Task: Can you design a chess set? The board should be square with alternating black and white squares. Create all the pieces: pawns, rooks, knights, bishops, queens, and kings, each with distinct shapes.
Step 356:
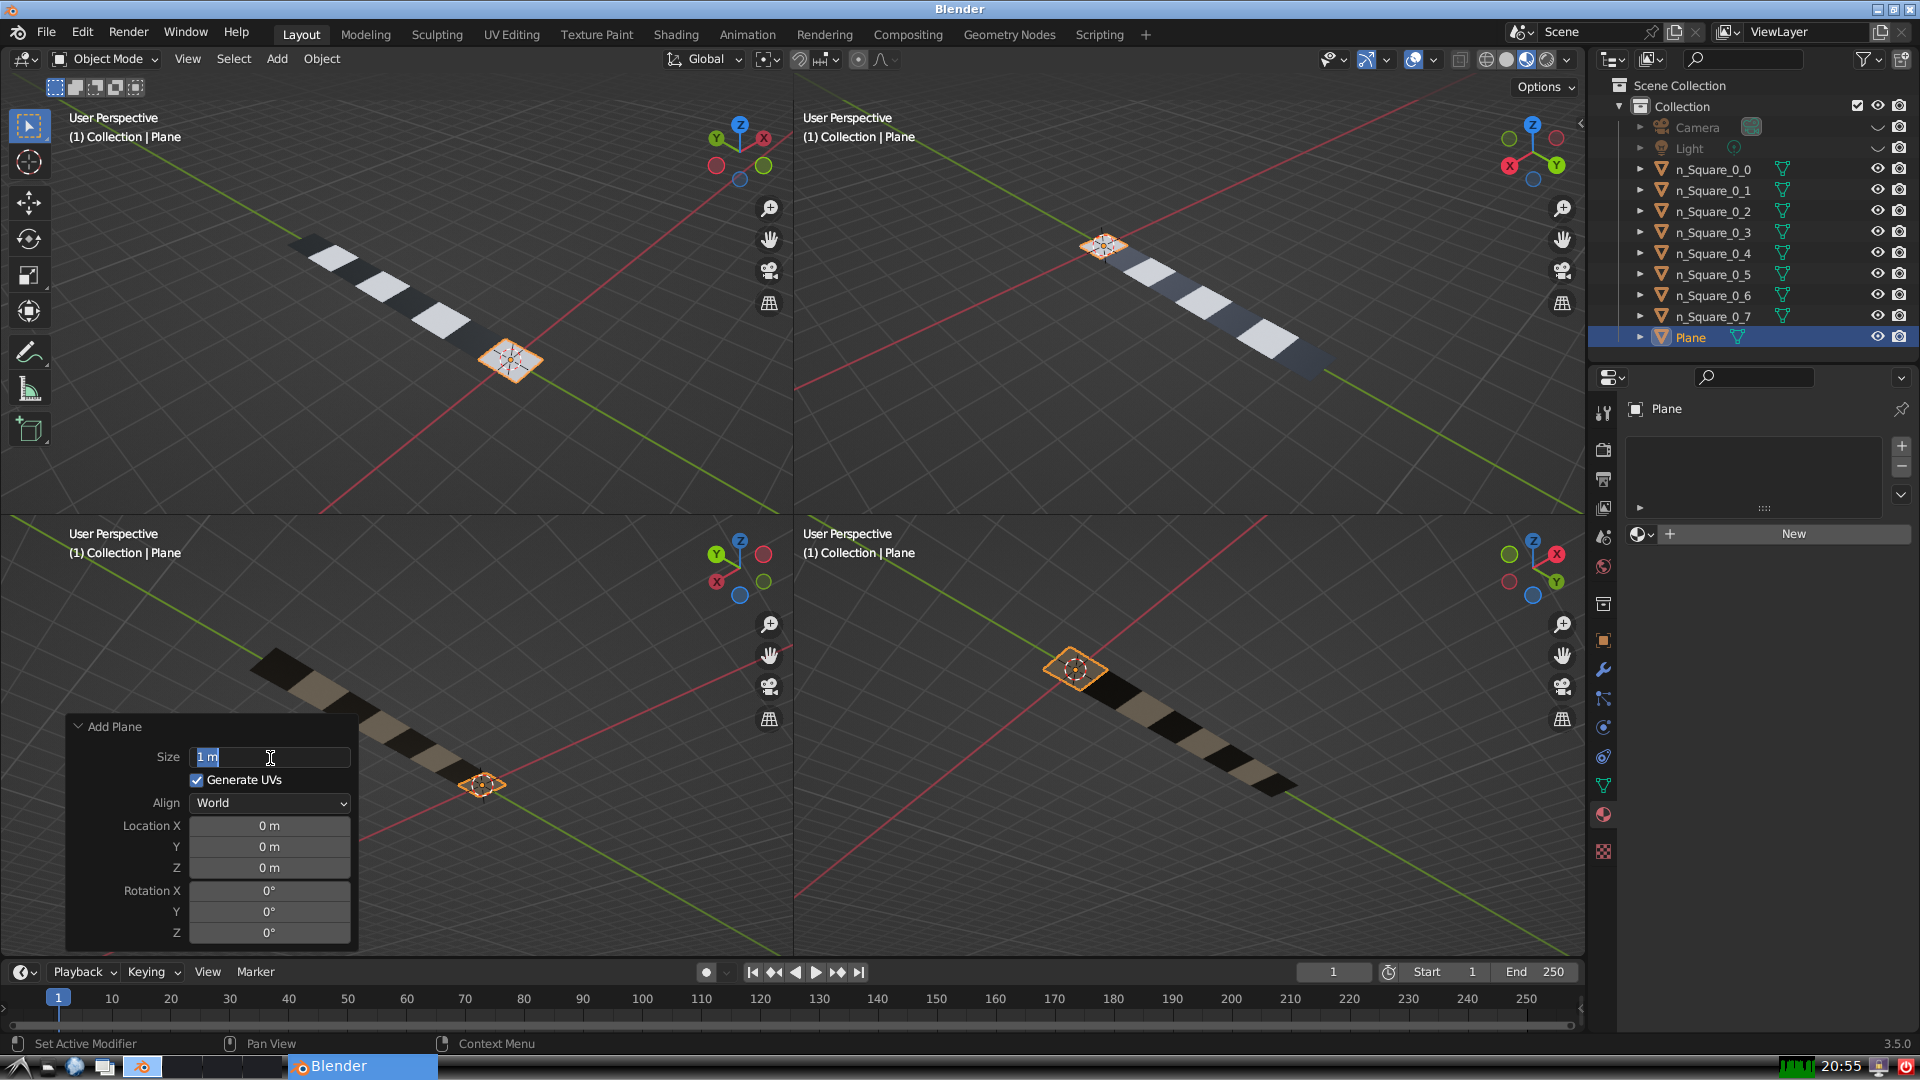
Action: input_text: 1.0